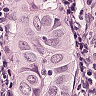
Metastatic tissue present: yes